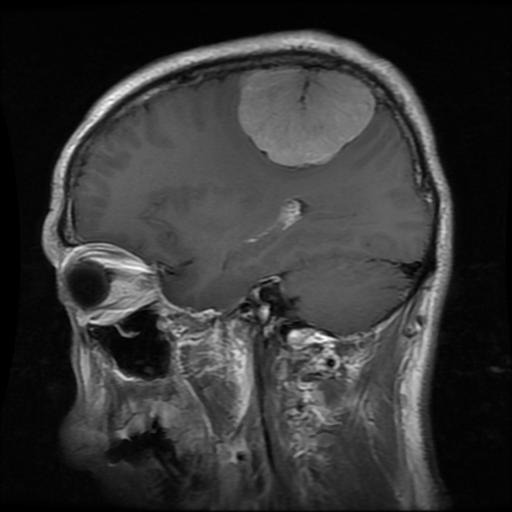
Label: meningioma